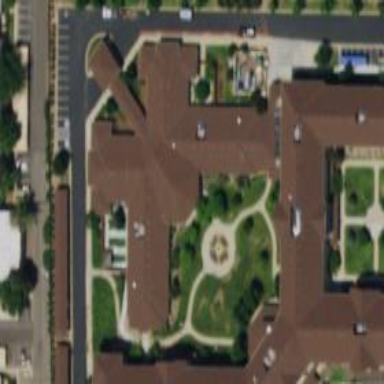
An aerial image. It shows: The image shows part of apartment building.